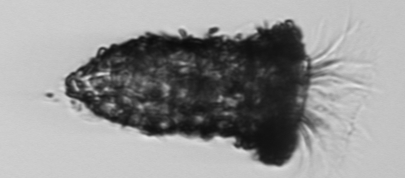
Label: Tintinnopsis